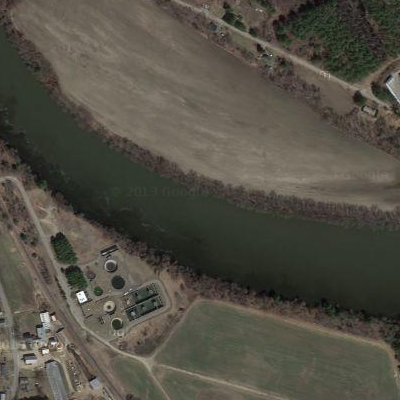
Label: RiverLake